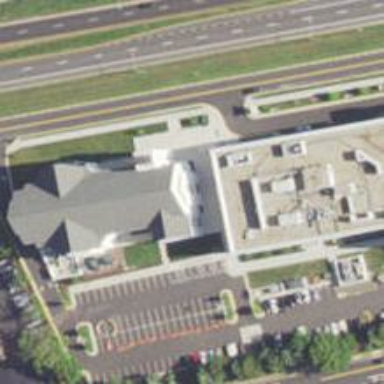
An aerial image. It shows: Healthcare clinic is depicted in the image.